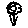
Label: flower